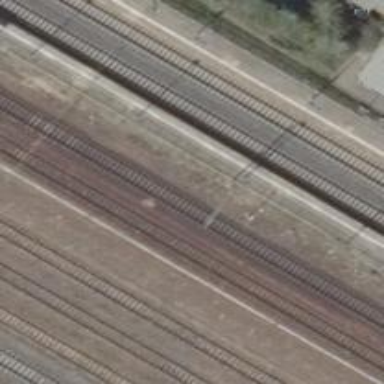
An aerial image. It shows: Railway signal.